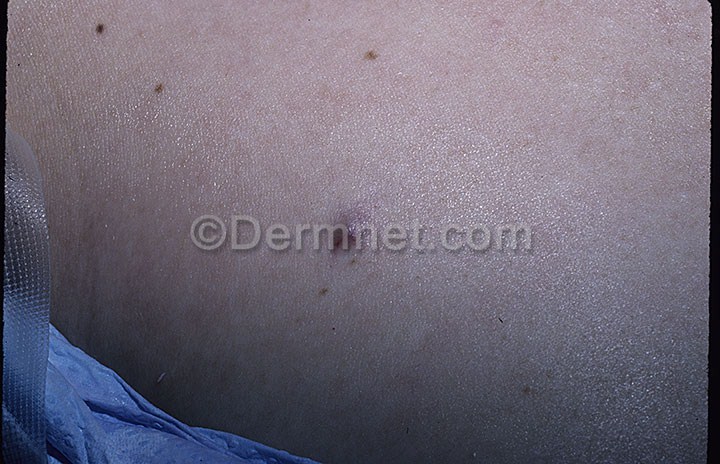
Disease: Seborrheic Keratoses and other Benign Tumors